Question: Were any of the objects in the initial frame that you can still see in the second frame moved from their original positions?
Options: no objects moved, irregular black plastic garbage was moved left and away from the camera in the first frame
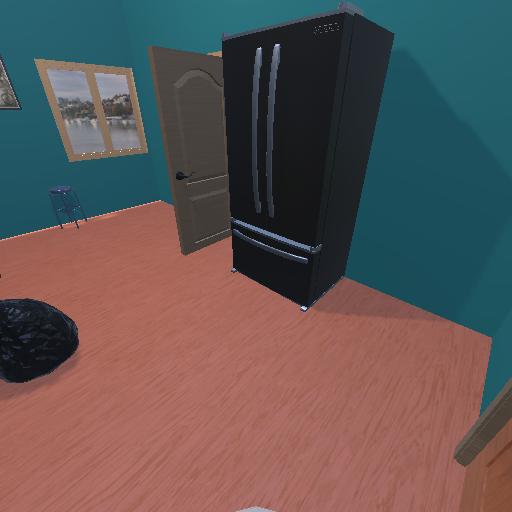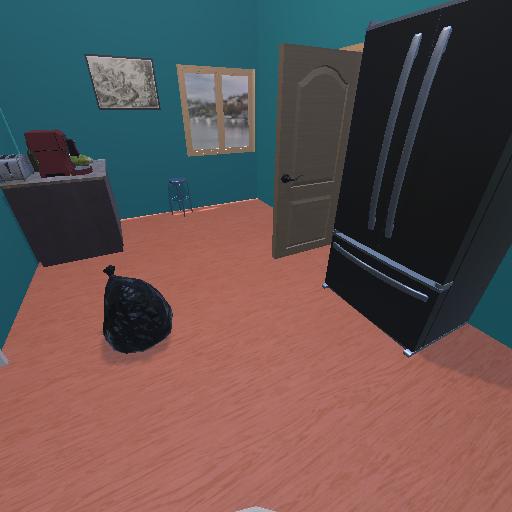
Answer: no objects moved